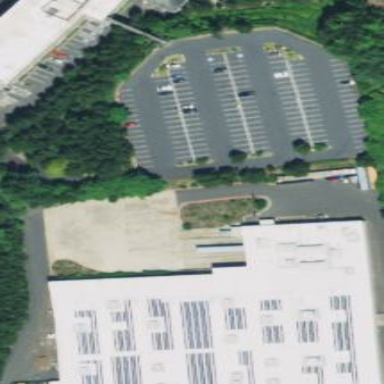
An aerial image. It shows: Parking area.